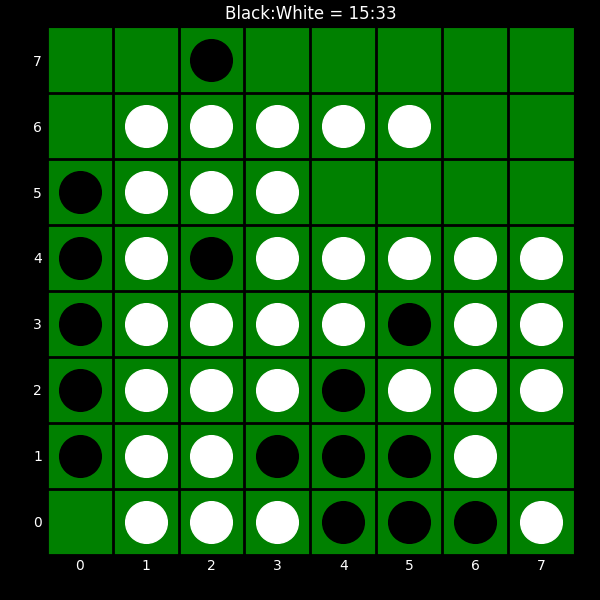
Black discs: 15
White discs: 33